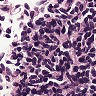
Metastatic tissue present: no